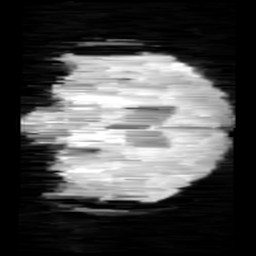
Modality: minIP
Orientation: coronal
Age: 12
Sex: male
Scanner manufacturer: siemens
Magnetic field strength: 3 T
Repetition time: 0.027 s
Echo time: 0.02 s